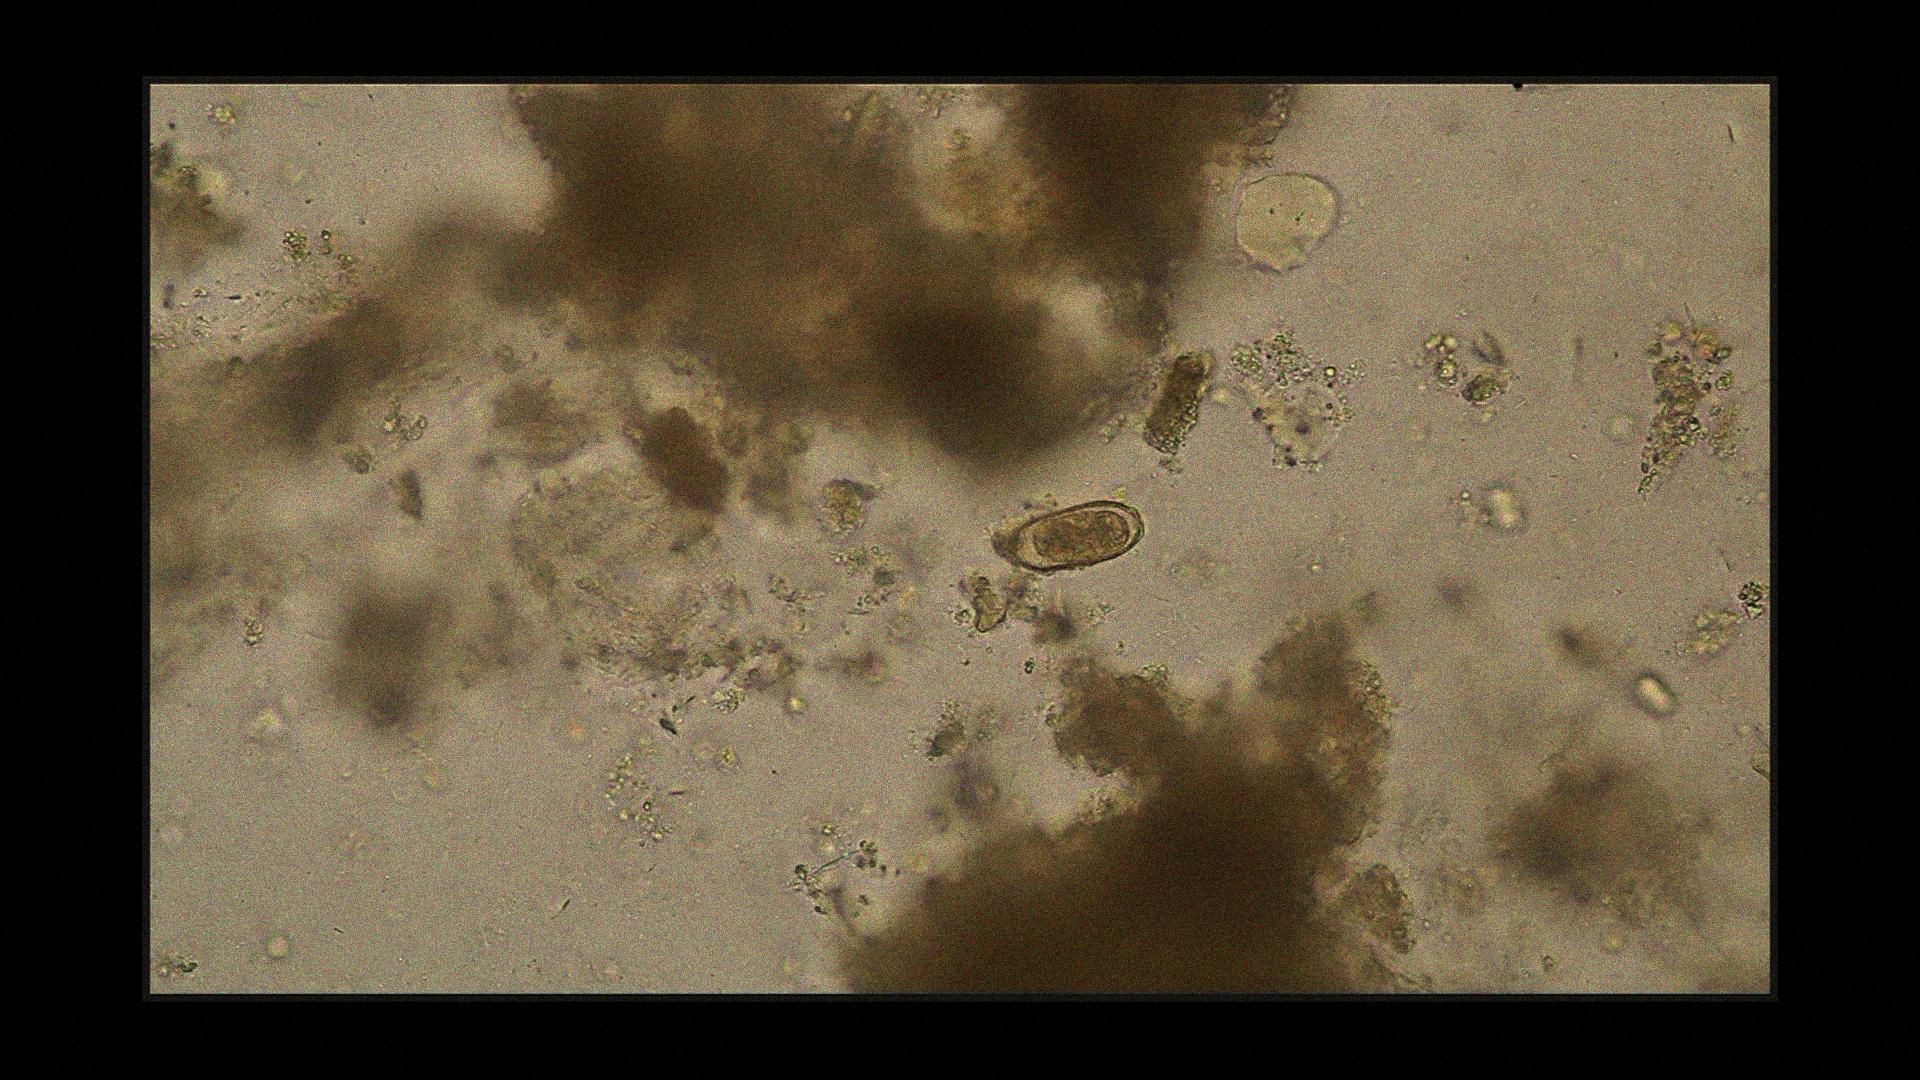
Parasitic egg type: Capillaria philippinensis